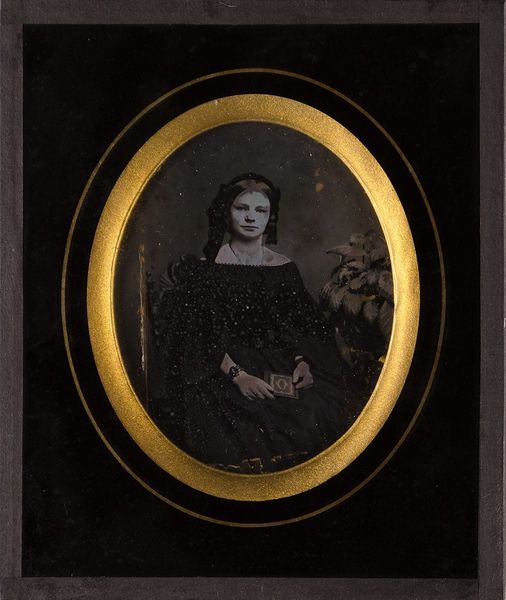
Titel: Sophie Eckhorst
Künstler: Wilhelm Breuning
Standort: Hamburg
Institution: Museum für Kunst und Gewerbe Hamburg
Schlagwörter: frau, portrait, figur, person, foto, fotografie, photographie, photo, lichtbild, historische, bildwerke, angewandte und bildende kunst, hessische systematik, porträt, mädchen, persönlichkeit, porträtfotografie, porträtphotographie, hüftbild, ambrotypie